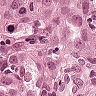
Metastatic tissue present: yes